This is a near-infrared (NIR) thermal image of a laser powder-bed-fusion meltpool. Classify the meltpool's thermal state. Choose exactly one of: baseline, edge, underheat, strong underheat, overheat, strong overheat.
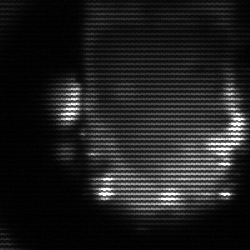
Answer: baseline